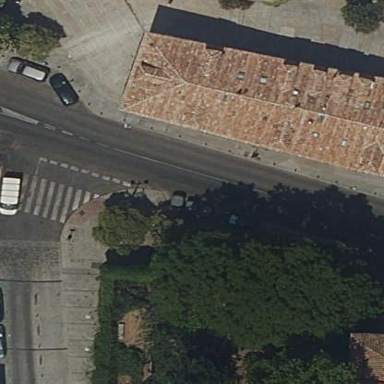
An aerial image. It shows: Yellow apartments with roof tiles.